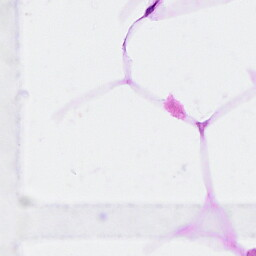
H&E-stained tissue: Breast